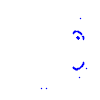
Particle: kaon